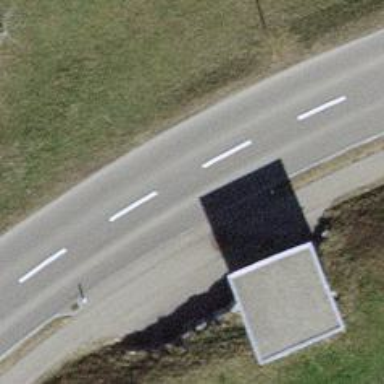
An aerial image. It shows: Tertiary road with asphalt surface.